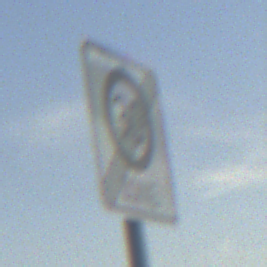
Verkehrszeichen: EndeZone30
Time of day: SunriseSunset
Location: Outdoor (RoadRail)
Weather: PartlyCloudy
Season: NotSpecified
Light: Natural